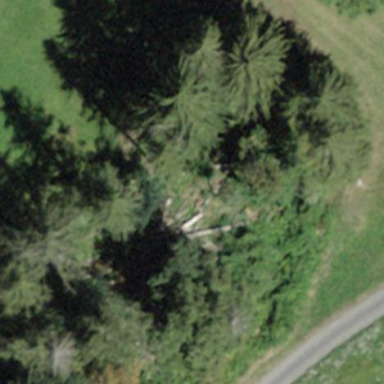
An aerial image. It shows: Forest area.